Field crop: maize
Growth stage: 1
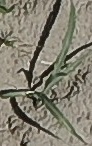
Species: sorghum